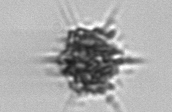
Label: Dictyocha